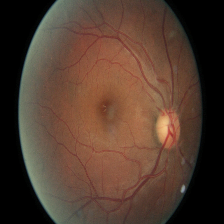
Diabetic retinopathy grade: Moderate